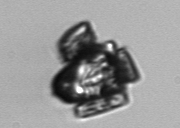
Label: Delphineis